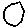
Label: moon